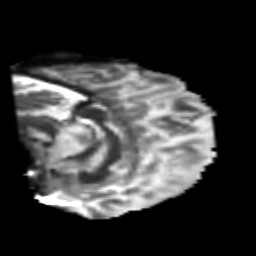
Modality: T2w
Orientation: sagittal
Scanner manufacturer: siemens
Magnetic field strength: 3 T
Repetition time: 6.8 s
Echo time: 0.093 s